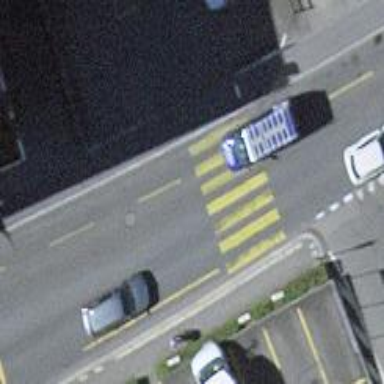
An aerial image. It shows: Uncontrolled zebra crossing with notable zebra markings.